Interaction volume radius: 10 \u00c5
Interaction volume height: 10 \u00c5
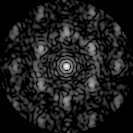
Disorder parameter: 0.5491